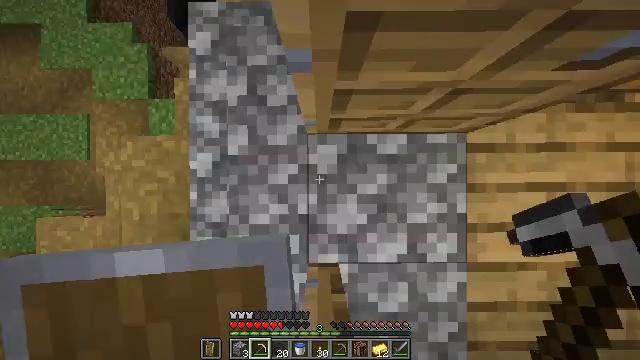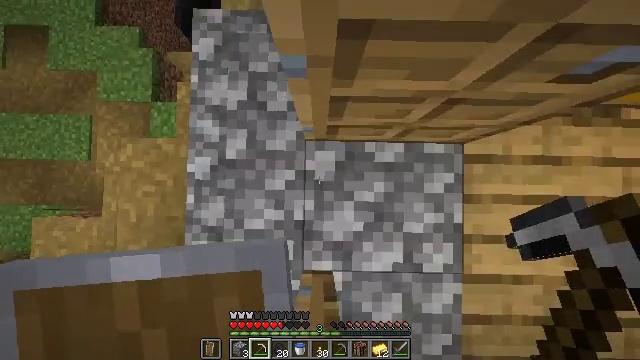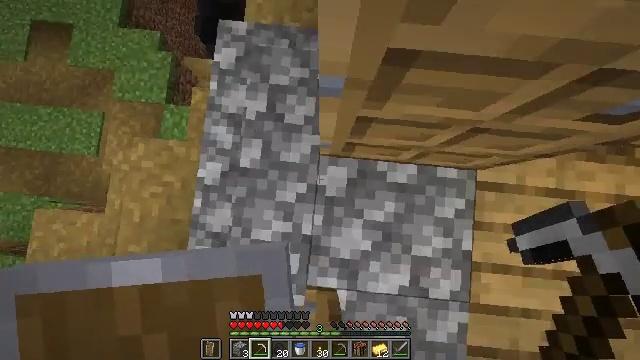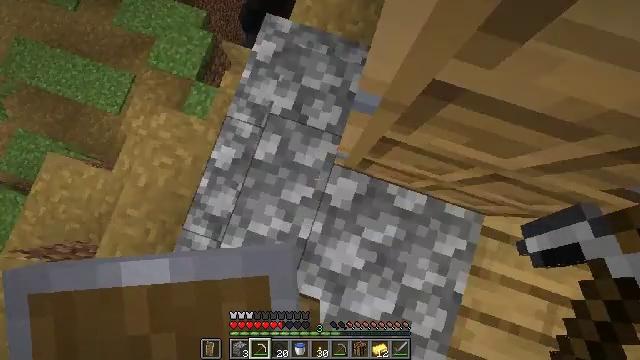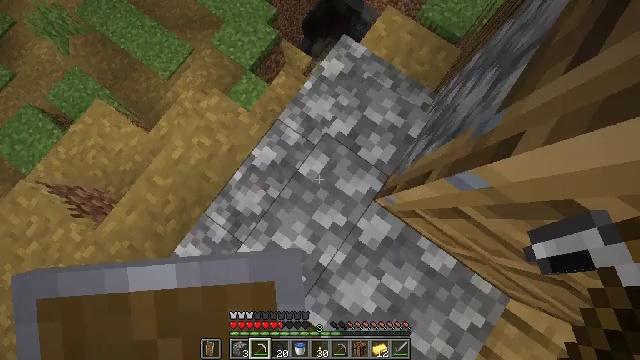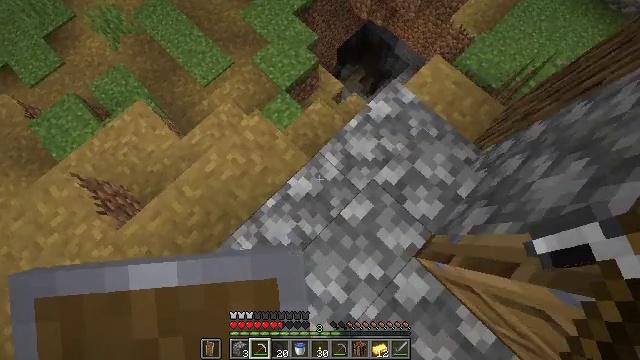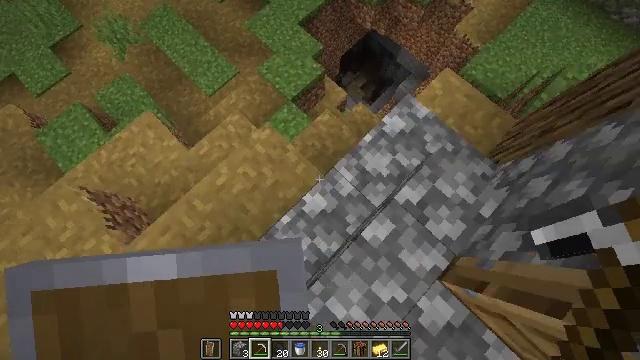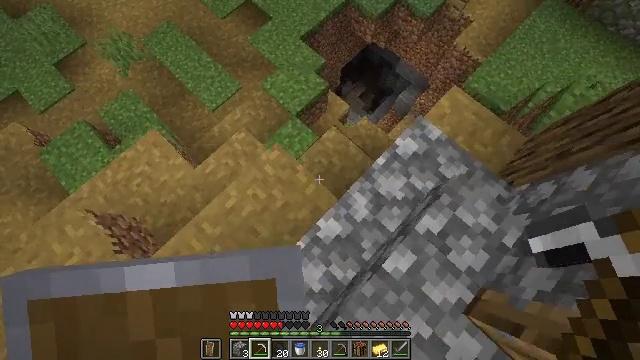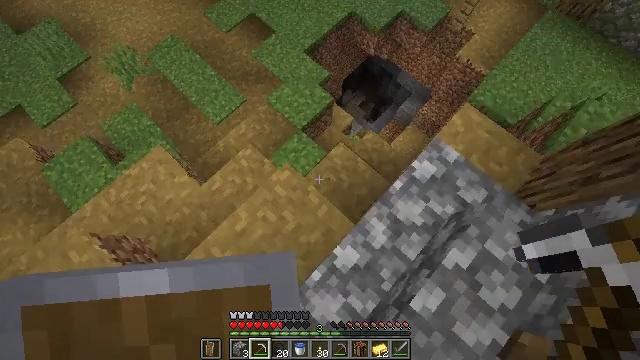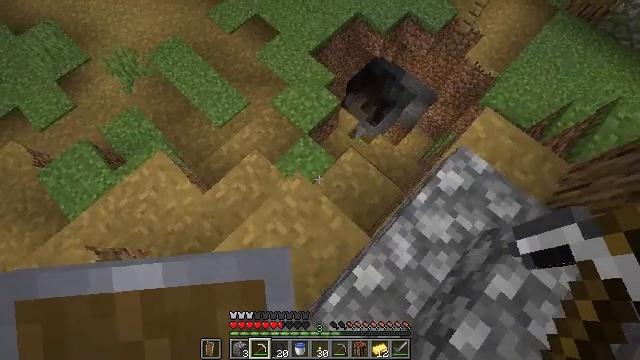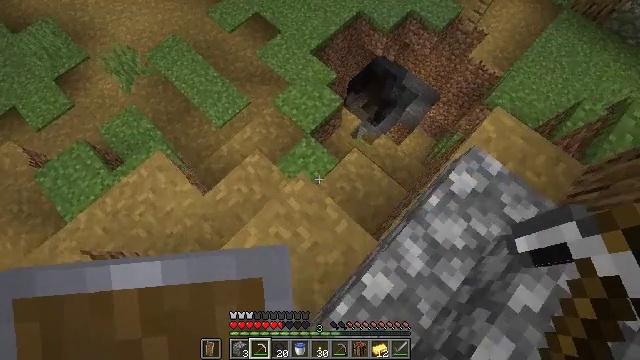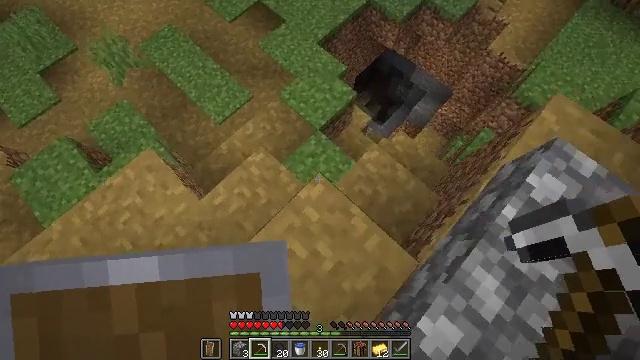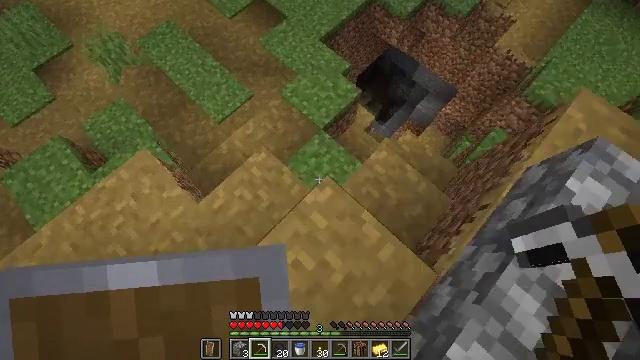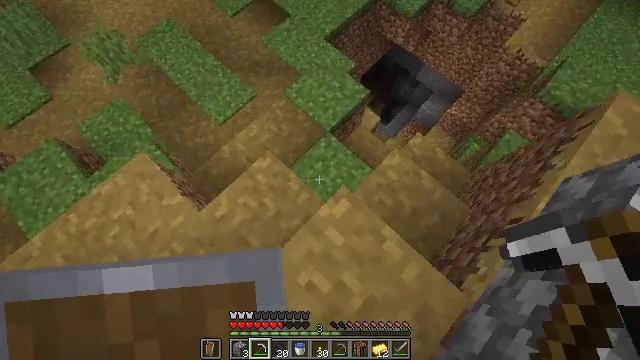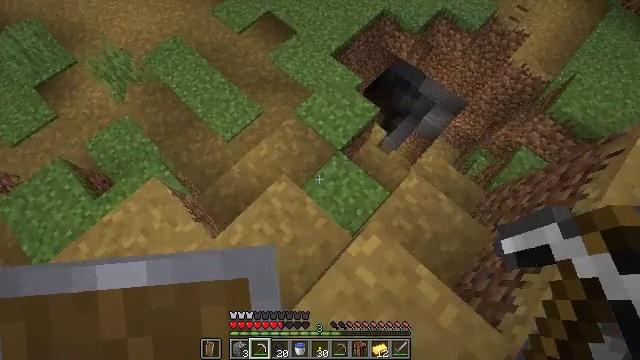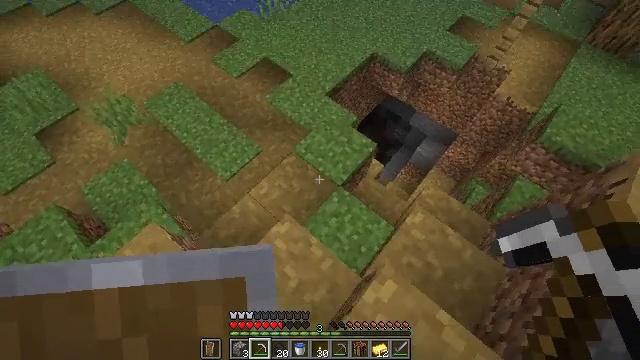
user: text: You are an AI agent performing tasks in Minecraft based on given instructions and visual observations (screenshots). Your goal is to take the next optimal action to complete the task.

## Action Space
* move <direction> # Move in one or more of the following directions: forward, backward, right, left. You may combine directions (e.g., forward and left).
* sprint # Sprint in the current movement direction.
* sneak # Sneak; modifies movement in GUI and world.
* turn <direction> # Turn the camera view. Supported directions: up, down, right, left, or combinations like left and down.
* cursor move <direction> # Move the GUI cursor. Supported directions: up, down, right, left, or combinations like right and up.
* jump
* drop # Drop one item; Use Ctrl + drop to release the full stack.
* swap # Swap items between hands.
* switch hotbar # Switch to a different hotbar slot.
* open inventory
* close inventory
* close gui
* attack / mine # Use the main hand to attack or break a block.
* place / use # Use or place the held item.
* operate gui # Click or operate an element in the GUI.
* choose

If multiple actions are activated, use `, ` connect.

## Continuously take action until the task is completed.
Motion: motion action
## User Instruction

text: Gather stripped oak log from a tree.
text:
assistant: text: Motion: move forward, turn left and up
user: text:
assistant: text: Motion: move forward and move left, turn left and up
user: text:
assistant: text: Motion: move forward and move left, turn left and up
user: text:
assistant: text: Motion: move forward and move left, turn left and up
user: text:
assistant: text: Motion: move forward and move left, turn left and up
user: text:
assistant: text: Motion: move forward and move left, turn up
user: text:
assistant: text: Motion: move forward and move left, turn up
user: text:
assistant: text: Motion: move forward and move left, turn up
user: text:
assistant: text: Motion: move forward and move left
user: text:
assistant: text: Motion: move forward and move left
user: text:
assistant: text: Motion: move forward and move left
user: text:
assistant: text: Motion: move forward and move left
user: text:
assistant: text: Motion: move forward and move left
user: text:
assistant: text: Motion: move forward and move left, turn up
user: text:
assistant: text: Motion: move forward and move left, turn right and up
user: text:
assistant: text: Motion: move forward, turn right and up
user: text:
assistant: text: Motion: move forward, turn right and up
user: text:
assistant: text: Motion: move forward, turn right and up
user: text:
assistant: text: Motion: move forward
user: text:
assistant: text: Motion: move forward
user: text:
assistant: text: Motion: move forward
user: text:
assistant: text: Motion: move forward
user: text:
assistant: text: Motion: move forward, turn up
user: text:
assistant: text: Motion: move forward, turn right and up
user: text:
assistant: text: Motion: move forward, turn right and up, jump
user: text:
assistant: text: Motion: move forward, turn right and up, jump
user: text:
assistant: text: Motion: move forward, turn right and up, jump
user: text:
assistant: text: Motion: move forward, jump
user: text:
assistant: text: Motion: move forward, jump
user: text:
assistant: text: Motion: move forward, jump